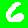
Digit: 6